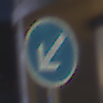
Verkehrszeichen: VorgeschriebeneVorbeifahrtLinks
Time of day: Night
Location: Outdoor (Urban)
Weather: PartlyCloudy
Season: NotSpecified
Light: Artificial